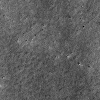
Atmospheric dust classification: not_dusty